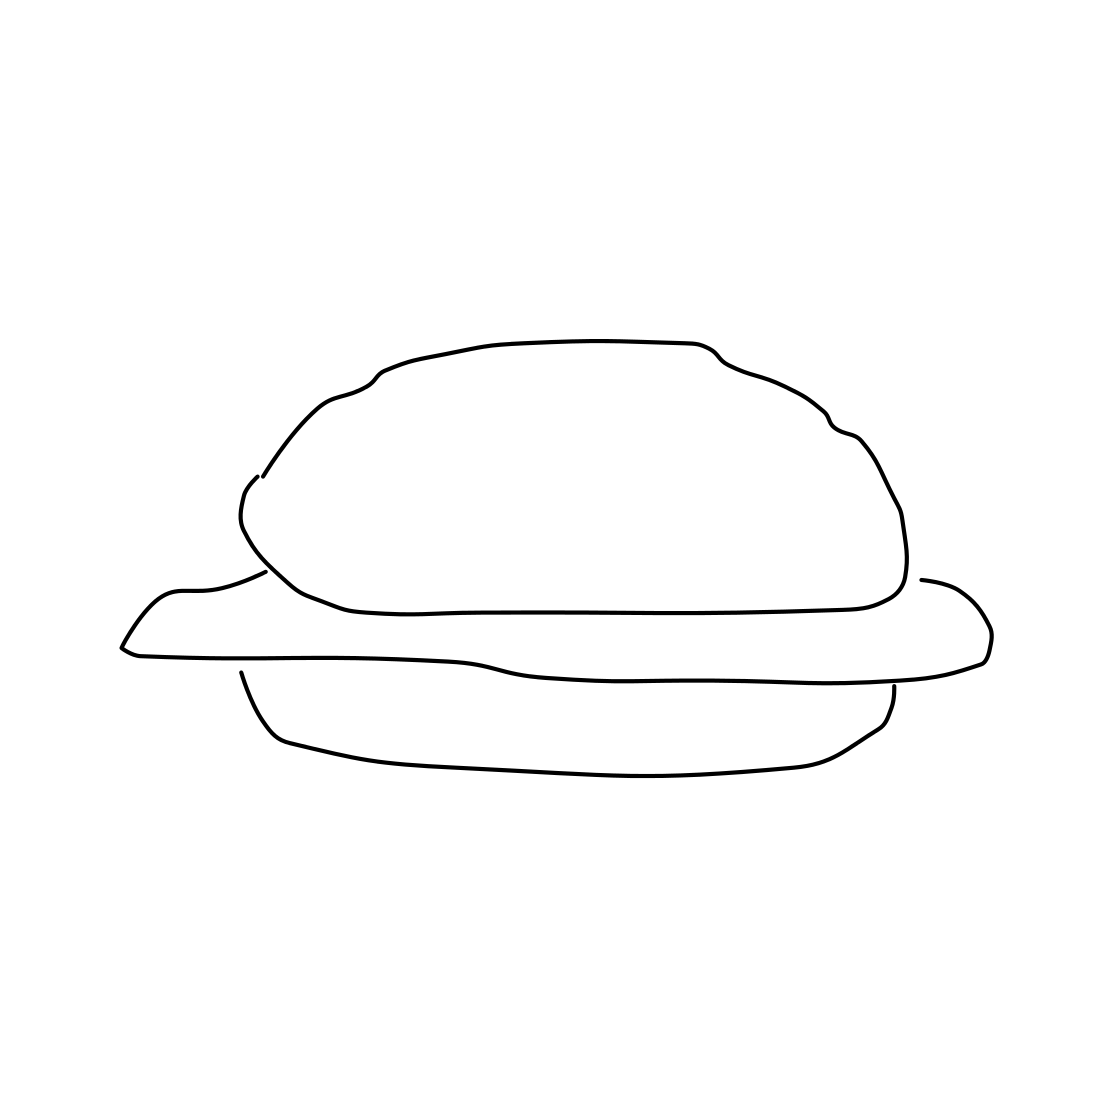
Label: hamburger